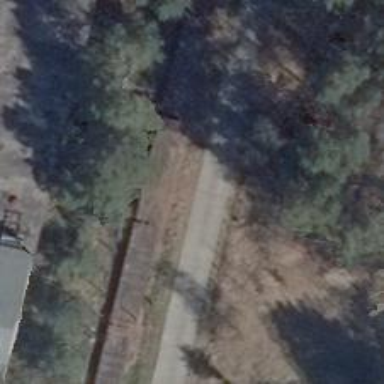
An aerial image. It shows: Service road with surface made of concrete plates.